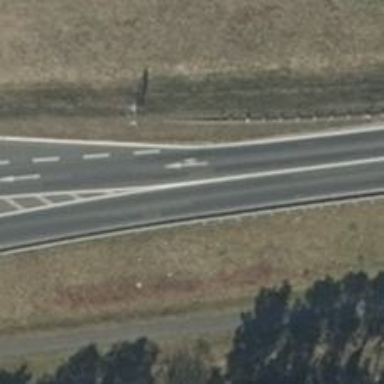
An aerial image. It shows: Primary road with asphalt surface.